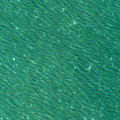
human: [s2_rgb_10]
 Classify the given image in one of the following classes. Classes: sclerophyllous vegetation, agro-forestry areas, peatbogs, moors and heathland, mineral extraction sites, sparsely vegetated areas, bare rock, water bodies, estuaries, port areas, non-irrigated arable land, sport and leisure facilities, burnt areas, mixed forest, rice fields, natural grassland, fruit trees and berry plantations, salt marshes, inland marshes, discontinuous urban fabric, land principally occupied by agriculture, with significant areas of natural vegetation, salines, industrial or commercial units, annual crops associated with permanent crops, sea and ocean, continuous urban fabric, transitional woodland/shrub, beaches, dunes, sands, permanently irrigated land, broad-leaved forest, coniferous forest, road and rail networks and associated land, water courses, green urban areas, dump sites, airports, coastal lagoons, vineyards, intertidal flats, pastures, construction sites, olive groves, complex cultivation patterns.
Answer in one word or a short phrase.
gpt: sea and ocean